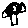
Label: tree